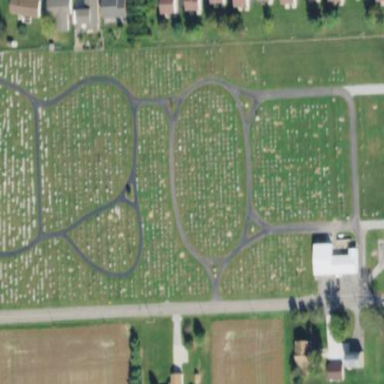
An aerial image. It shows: Graveyard.